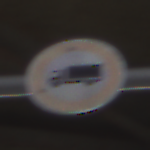
Verkehrszeichen: VerbotFuerKraftfahrzeugeUeberDreiKommaFuenfTonnen
Umgebung: Roofed, Special
Tageszeit: Midday
Wetter: Overcast
Licht: Natural
Jahreszeit: NotSpecified
Kontrast: MediumContrast